Aerial crown-view tile of a tropical tree (Barro Colorado Island, Panama), acquired 20250818:
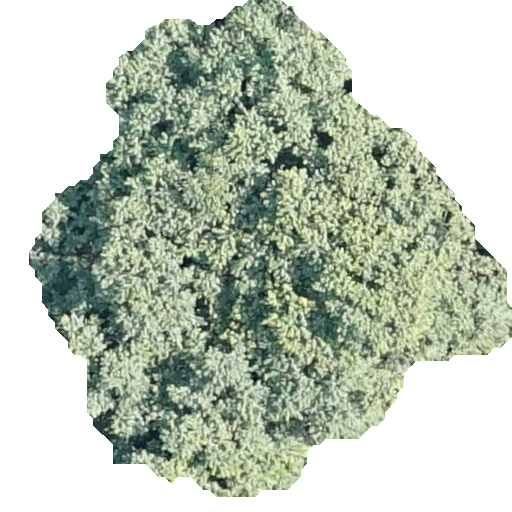
Species: Luehea seemannii
GBIF accepted scientific name: Luehea seemannii
Crown area: 217.269 m²